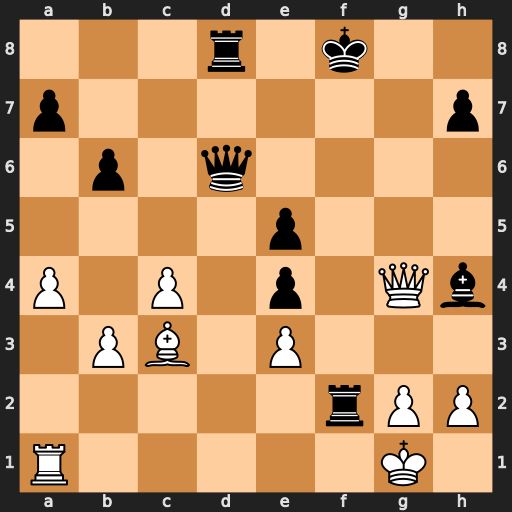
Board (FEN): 3r1k2/p6p/1p1q4/4p3/P1P1p1Qb/1PB1P3/5rPP/R5K1
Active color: w
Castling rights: -
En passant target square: -
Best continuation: Qxh4 Rf5 Bb4 Qxb4 Qxd8+